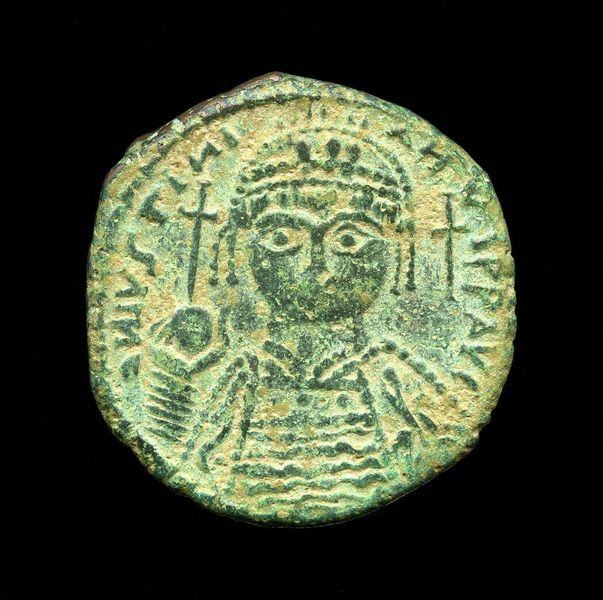
Titel: Follis Iustinian I.
Standort: Hamburg
Institution: Museum für Kunst und Gewerbe Hamburg
Schlagwörter: bildnis, portrait, person, schrift, kaiser, bronze, kreuz, kunstgewerbe, kunsthandwerk, christi, herrscherbildnis, konterfei, numismatik, staatsportrait, historische, kaiserbildnis, bildwerke, angewandte und bildende kunst, hessische systematik, münzkunde, münzen, porträt, persönlichkeit, staatsporträt, reiches, münze, spätantike, byzantinischen